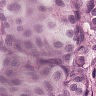
Metastatic tissue present: yes